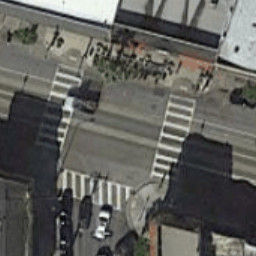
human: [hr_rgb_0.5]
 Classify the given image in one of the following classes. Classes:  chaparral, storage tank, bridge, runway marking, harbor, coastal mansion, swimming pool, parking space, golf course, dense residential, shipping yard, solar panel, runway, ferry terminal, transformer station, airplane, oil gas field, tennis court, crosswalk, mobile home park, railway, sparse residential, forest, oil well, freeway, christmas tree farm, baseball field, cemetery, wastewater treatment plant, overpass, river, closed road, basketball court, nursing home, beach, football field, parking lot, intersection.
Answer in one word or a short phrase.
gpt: crosswalk